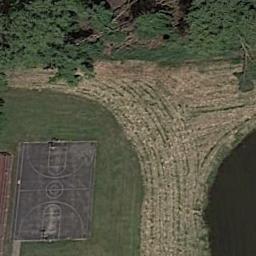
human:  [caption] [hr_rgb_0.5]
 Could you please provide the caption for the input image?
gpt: There is a vacant lot next to the basketball court .

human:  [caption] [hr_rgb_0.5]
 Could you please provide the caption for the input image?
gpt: A basketball court next to a lake and some trees beside .

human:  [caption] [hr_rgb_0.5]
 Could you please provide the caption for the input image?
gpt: A planned road separates the woods from the basketball court .

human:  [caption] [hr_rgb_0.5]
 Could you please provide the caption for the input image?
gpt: There is a basketball court on the open place .

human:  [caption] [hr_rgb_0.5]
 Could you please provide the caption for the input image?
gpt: The basketball court is surrounded by grass .